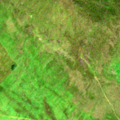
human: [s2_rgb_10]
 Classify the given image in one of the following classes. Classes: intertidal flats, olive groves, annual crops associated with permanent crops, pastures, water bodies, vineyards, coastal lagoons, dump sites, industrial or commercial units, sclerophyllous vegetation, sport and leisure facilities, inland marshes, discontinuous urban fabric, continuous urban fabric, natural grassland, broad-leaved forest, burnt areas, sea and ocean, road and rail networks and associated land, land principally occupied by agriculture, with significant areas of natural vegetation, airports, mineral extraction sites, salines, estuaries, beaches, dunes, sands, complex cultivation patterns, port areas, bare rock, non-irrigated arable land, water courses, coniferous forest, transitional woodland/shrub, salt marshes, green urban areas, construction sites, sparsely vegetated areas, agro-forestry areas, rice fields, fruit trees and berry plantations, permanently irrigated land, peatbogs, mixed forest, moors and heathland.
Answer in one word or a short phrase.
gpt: moors and heathland, peatbogs